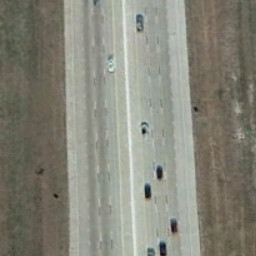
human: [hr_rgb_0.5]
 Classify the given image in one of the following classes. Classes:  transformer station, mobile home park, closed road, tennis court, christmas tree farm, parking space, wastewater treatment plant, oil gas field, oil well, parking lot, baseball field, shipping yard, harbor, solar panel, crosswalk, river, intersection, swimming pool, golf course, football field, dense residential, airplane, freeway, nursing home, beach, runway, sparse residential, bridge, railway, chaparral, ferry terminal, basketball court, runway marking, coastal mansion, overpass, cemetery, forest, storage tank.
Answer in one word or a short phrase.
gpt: freeway